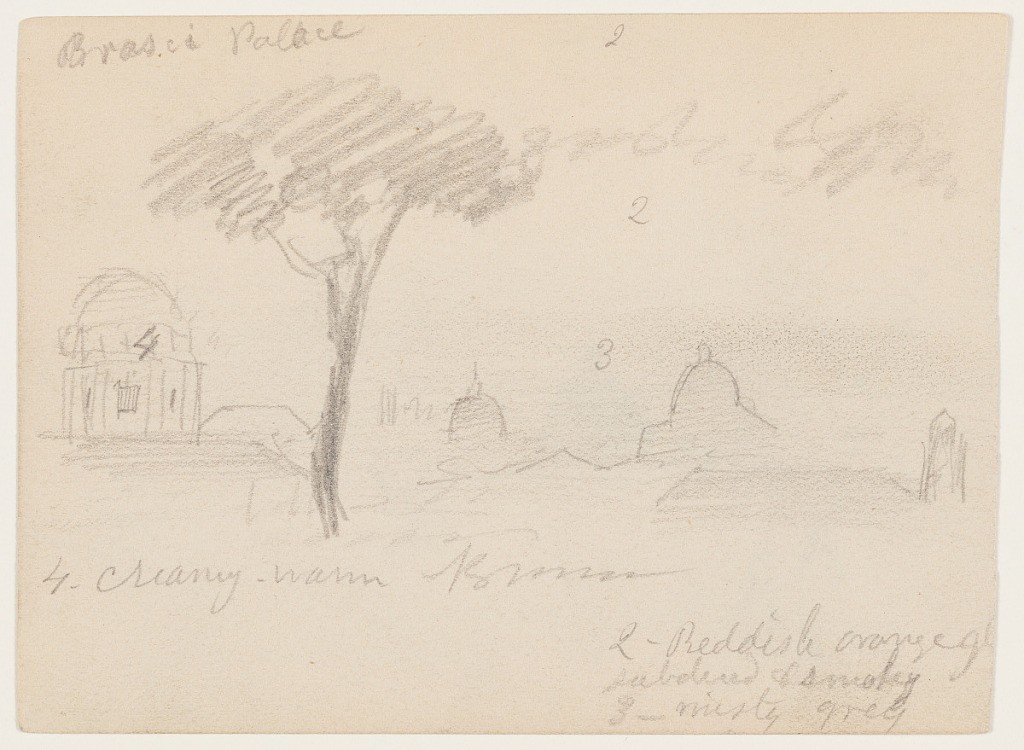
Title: View of Rome from the Palazzo Braschi, Italy
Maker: Frederic Edwin Church, American, 1826–1900
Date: January 1869
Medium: Graphite on tan wove paper; verso: graphite
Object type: Drawing
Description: Landscape and architecture sketch showing a view overlooking Rome from the upper stories of the Brasci Palace (or Palazzo Braschi). A tall tree dominates composition at center left. Behind it at left, the ornate dome of a church is visible. In the background, two other domes are visible in the skyline.

Verso: Landscape and architectural skech showing a view overlooking St. Peter's Basilica and the Vatican from the north. A vibrant sunset is indicated in the background. In foreground at left, two figures admire the view.